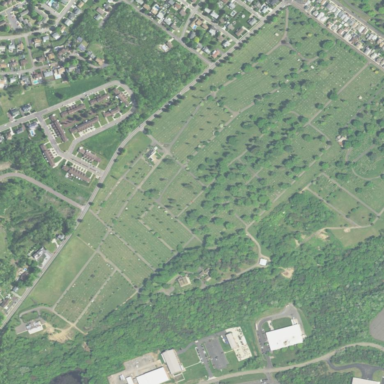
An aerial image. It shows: Cemetery.